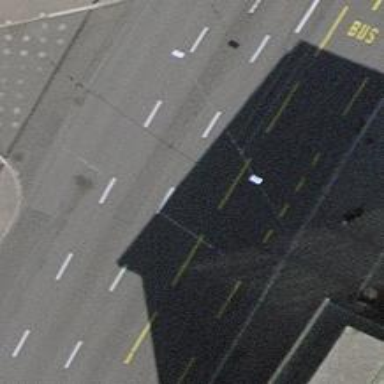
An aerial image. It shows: Secondary road with asphalt surface. There are sidewalks on both sides of the road. Lane for cyclists is on the left with trolley wires present.